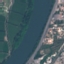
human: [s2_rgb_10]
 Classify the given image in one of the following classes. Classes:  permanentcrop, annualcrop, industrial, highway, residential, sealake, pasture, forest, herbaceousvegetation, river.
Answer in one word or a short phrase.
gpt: River